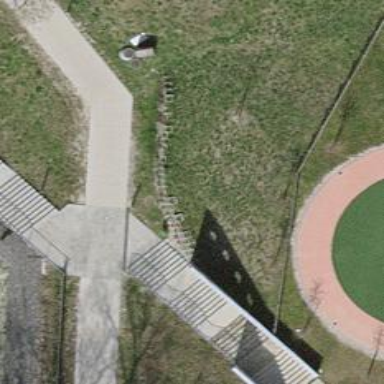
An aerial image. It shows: Set of steps made of paving stones.